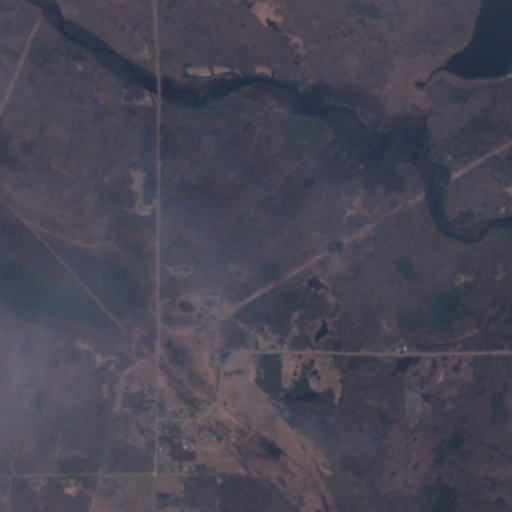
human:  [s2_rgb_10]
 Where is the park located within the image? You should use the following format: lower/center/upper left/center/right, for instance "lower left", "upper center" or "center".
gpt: The park is located in the lower left of the image.
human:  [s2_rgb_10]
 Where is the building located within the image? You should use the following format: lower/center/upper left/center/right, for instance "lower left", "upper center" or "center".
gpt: The building is located in the lower left of the image.
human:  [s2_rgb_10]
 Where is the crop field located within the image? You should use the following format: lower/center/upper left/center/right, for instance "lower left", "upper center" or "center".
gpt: There is no crop field in the image.